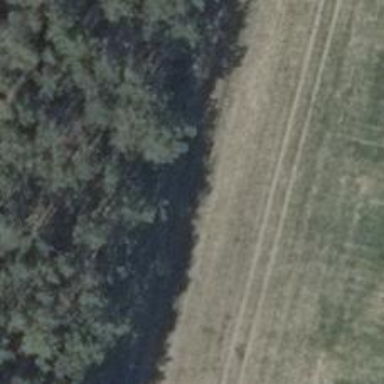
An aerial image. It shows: Track with grade 5 tracktype.